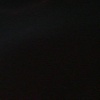
Label: space